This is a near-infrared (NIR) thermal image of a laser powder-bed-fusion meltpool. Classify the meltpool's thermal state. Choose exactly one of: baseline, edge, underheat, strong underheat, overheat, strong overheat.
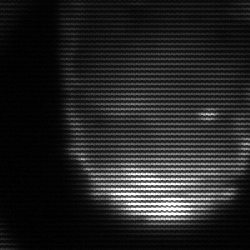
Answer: edge